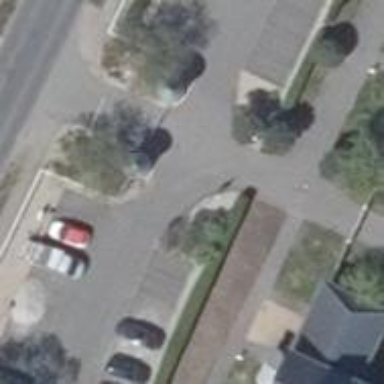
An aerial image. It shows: Driveway.